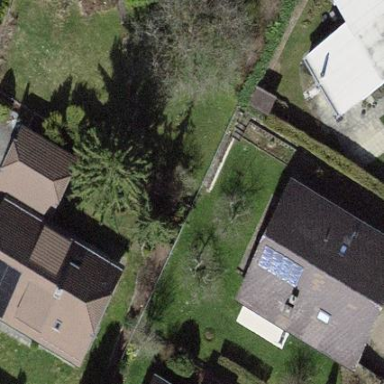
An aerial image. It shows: Residential building.